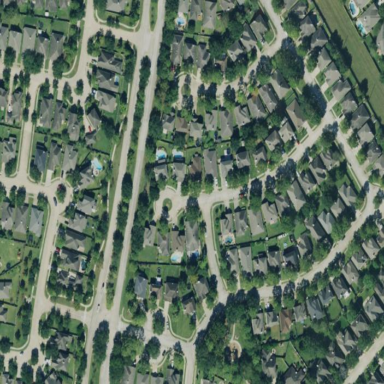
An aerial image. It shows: Residential neighbourhood.